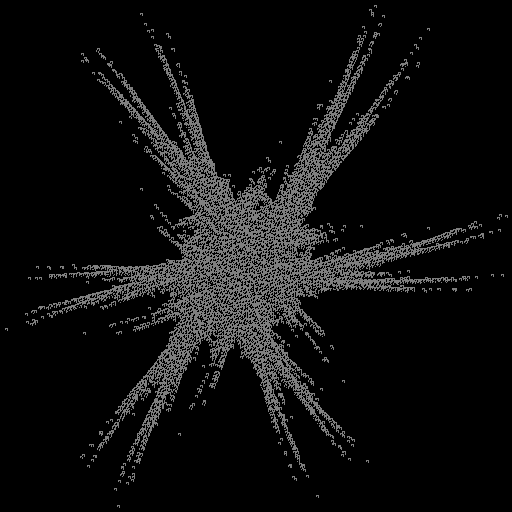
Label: gaku